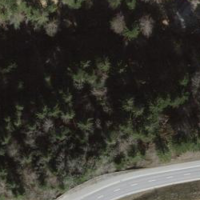
EUNIS habitat code: 43
Species observed at this site:
Symphoricarpos albus